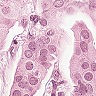
Metastatic tissue present: yes